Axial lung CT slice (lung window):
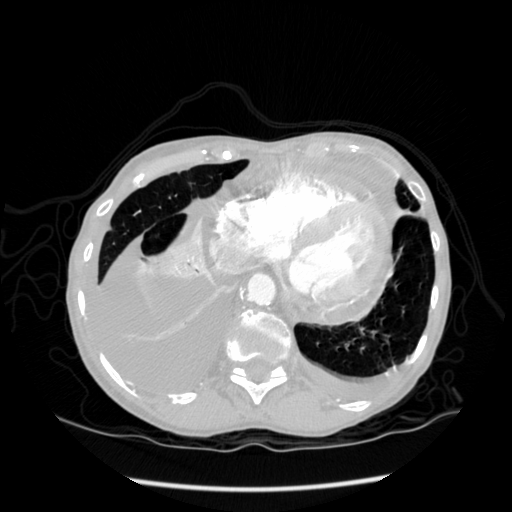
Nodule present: no